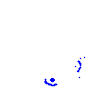
Particle: kaon